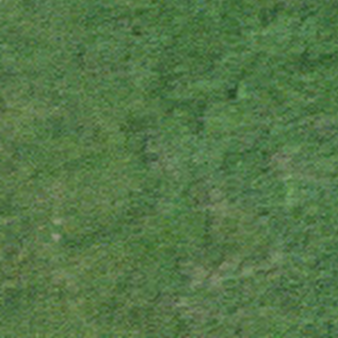
Label: other